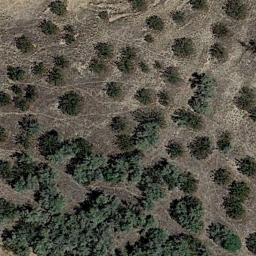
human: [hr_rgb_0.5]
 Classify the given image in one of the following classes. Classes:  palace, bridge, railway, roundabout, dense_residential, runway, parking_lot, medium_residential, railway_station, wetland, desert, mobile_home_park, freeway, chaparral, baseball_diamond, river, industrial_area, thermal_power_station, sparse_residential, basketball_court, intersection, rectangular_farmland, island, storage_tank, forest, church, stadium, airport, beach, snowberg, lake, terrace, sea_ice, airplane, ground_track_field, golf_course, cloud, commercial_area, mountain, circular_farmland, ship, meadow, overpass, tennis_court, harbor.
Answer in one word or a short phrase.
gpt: chaparral